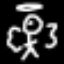
Label: angel